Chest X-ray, PA view. Patient: 60 years old, sex M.
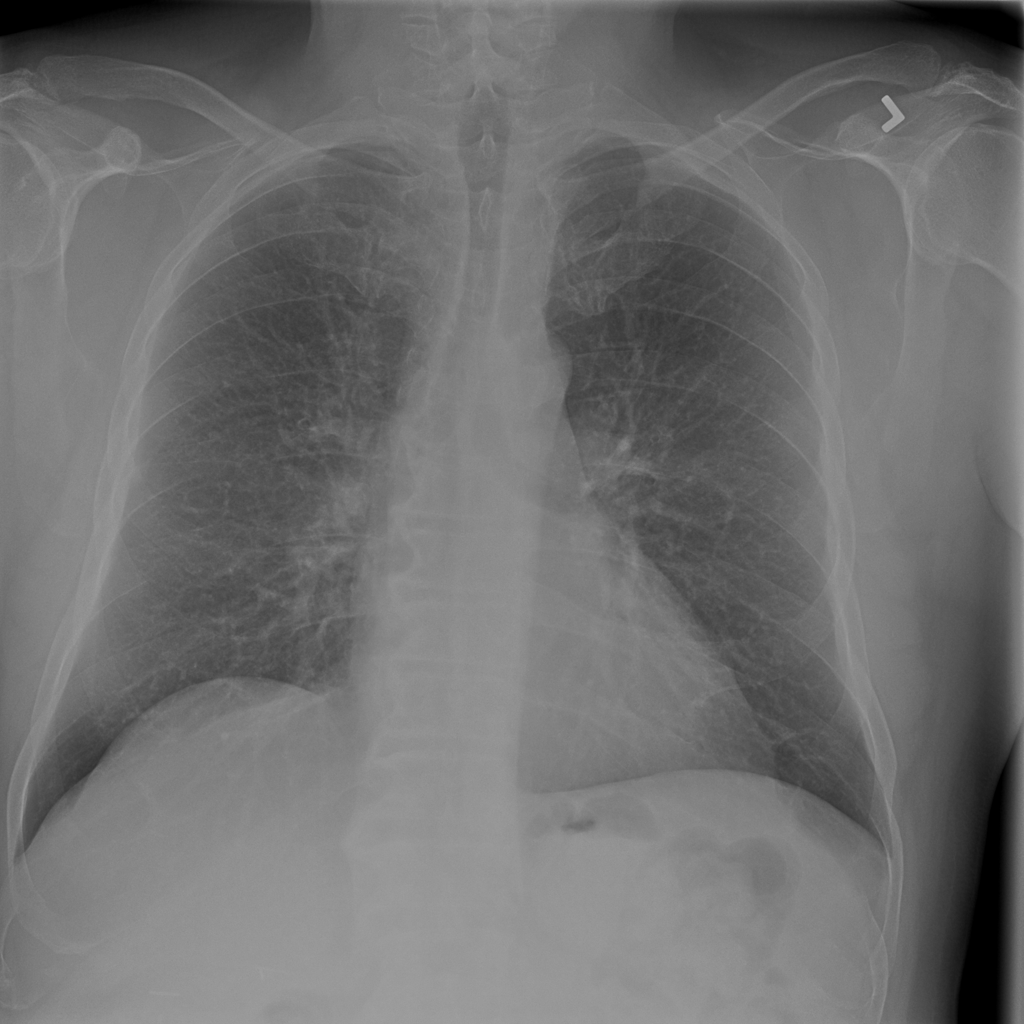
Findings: Infiltration